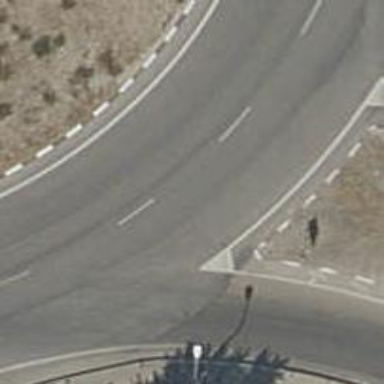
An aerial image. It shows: Roundabout on primary highway.